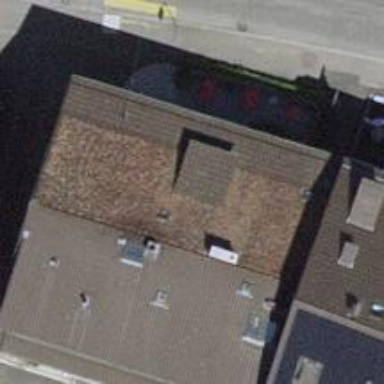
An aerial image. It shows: Cafe.